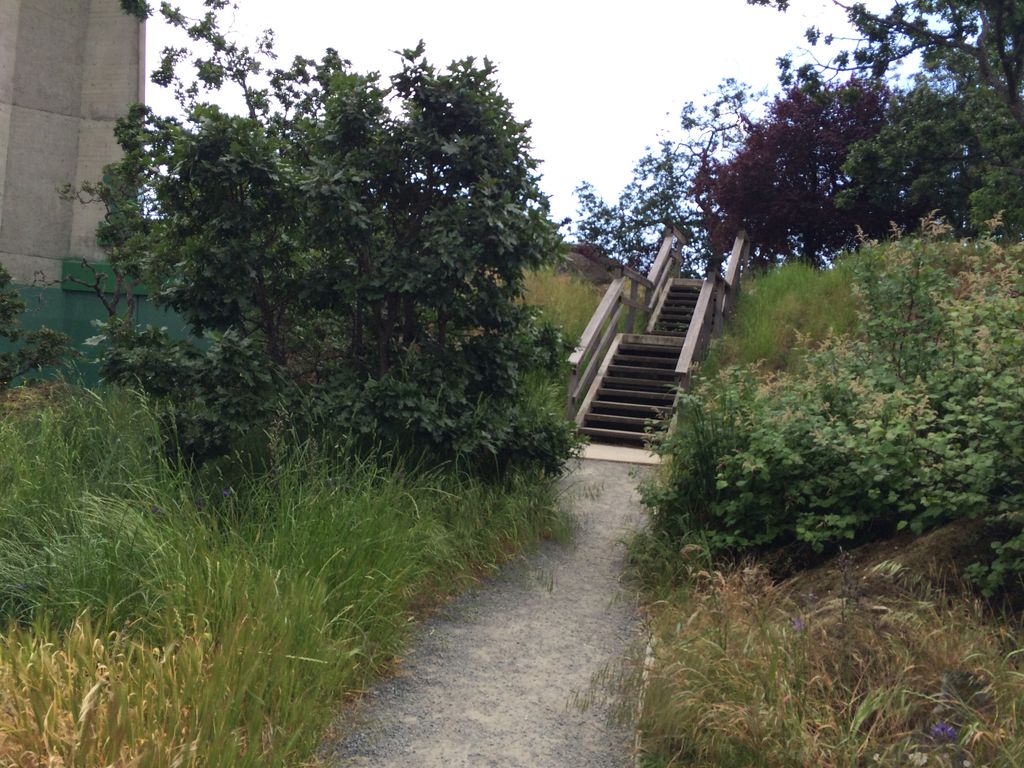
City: victoria